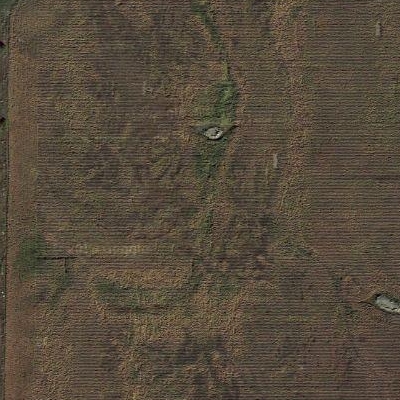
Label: bField